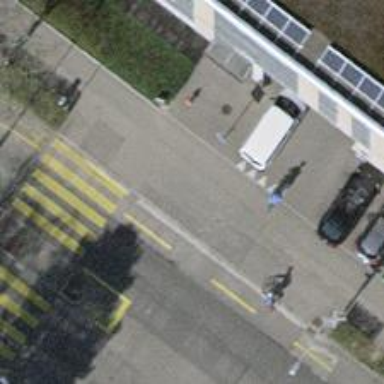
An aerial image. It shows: Unmarked crossing with traffic calming table on the road.